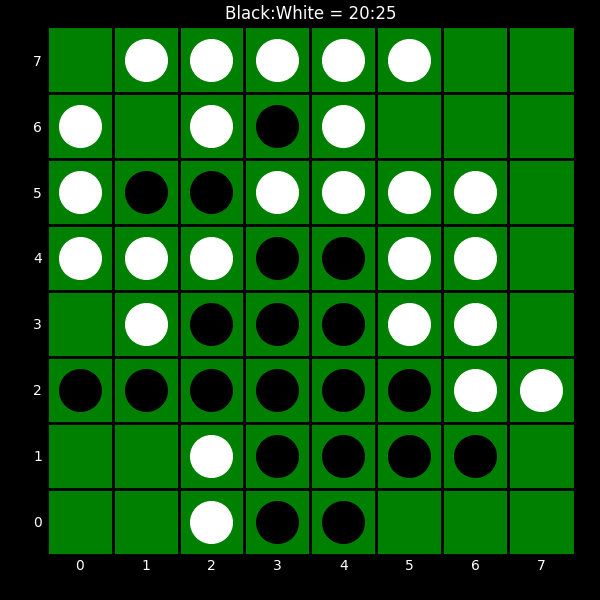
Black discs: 20
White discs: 25